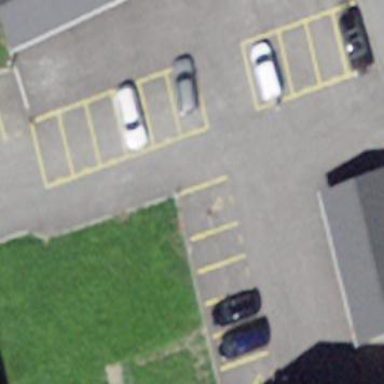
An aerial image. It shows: Parking area with surface.